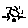
Label: sun